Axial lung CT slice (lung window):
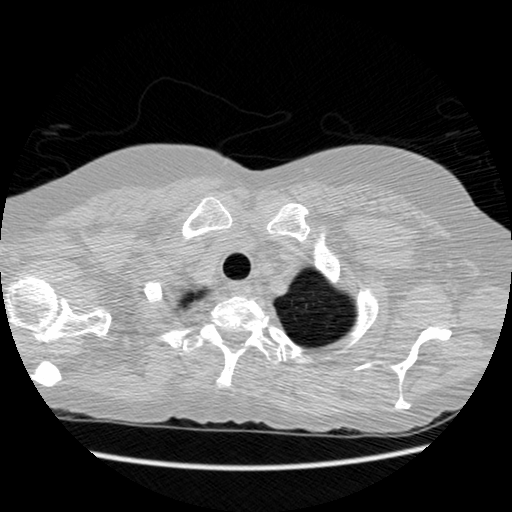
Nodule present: no